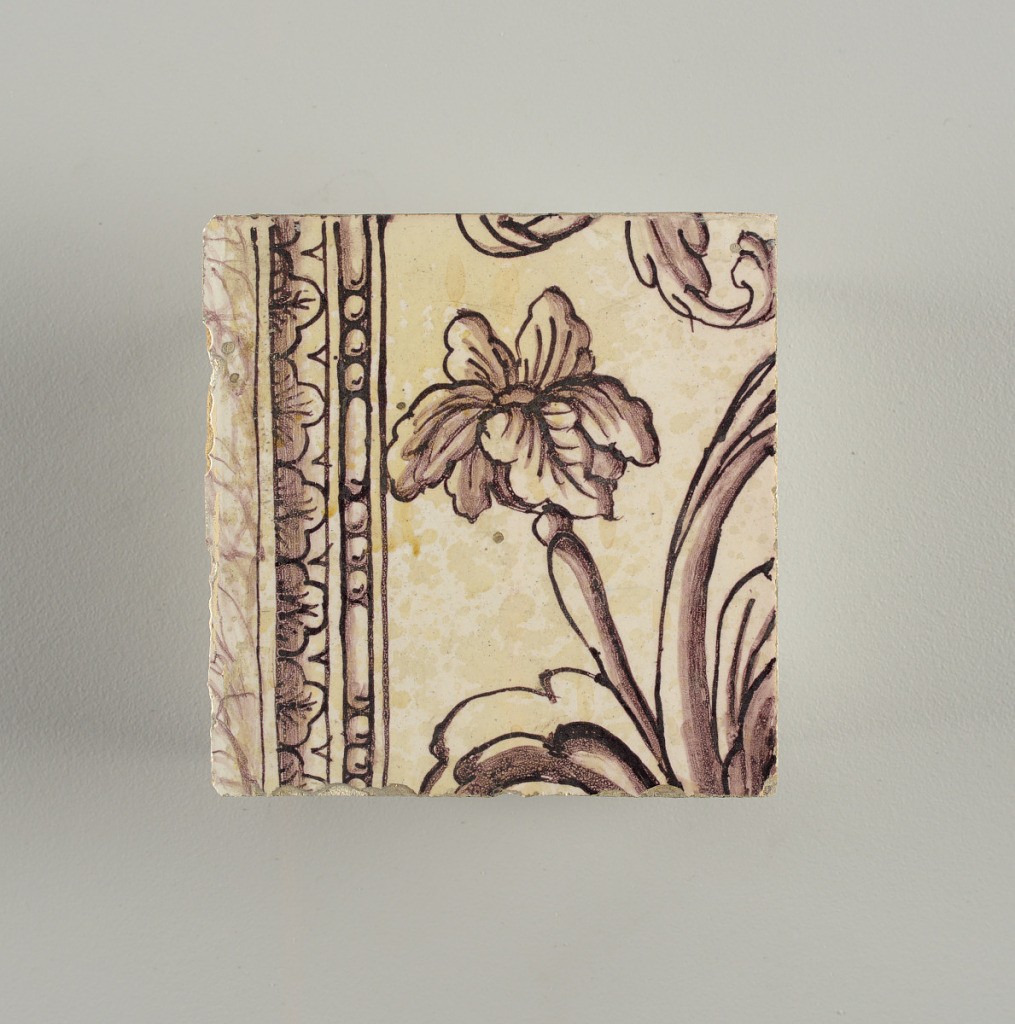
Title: Tile
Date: ca. 1725
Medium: Tin-glazed earthenware, underglaze manganese decoration
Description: Tile from upright rectangular panel of tiles; dark purple (manganese) on white ground showing arched framework; oval cartouche bearing double monogram (probably Lubert Adolf Torck), supported by pair of nude amors; pair of small amors holding crown above, borne by pair of female terms; surrounded by leafscrolls and foliations, with pair of flower-filled urns; top center, lunetted amor's head pendented with rosetted lattice cartouche.

To be used in Rozendaal Castel. Intended to be viewed inset into a wall- indicated by the inclusion of a trompe-l'oeil marbleized edge that surrounds three sides of the panel.